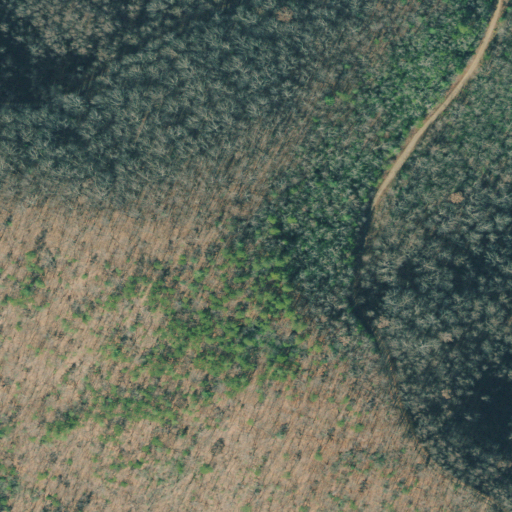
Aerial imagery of mountain in Georgia named Turkey Knob containing deciduous forest, mixed forest, and open development